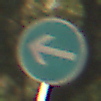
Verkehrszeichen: VorgeschriebeneFahrtrichtungHierLinks
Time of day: SunriseSunset
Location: Outdoor (Suburban)
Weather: Clear
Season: NotSpecified
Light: Natural